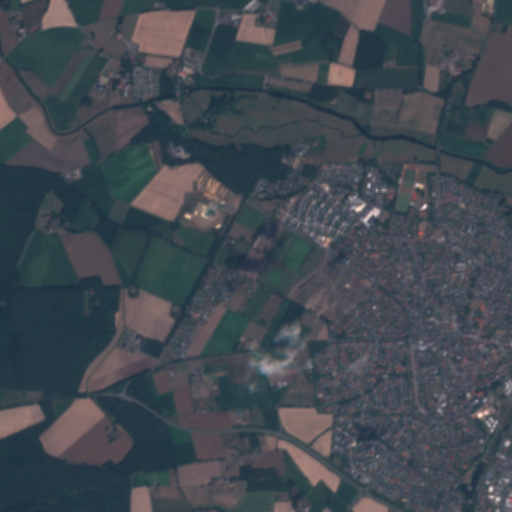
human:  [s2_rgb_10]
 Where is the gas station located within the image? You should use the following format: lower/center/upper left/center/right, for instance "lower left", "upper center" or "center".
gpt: The gas station is located in the lower right of the image.
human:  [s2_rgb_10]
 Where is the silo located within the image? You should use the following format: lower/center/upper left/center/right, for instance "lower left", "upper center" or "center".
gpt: The silo is located in the upper center of the image.
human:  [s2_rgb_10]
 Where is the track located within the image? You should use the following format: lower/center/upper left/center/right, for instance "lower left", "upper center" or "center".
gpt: The track is located in the upper right of the image.
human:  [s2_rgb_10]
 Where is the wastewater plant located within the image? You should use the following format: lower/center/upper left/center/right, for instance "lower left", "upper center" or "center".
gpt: The wastewater plant is located in the upper right of the image.
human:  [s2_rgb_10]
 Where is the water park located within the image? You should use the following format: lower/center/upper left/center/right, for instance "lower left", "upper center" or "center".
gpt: The water park is located in the center of the image.
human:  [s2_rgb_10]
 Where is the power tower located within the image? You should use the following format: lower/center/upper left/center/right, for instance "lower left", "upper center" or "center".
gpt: There is no power tower in the image.